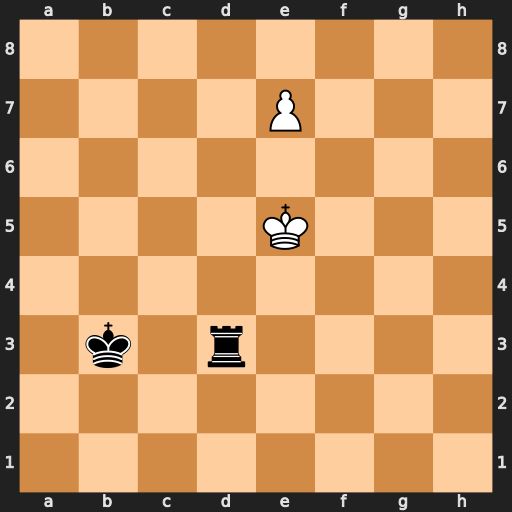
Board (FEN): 8/4P3/8/4K3/8/1k1r4/8/8
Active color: w
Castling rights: -
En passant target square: -
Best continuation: Kf4 Kc4 e8=Q